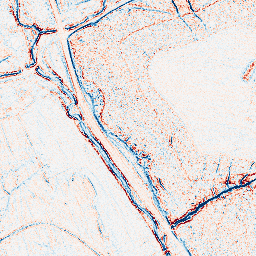
Category: edge_preserving
Decomposition family: bilateral
Decomposition parameters: d: 5
sigma_color: 25
sigma_space: 150
Upsampling method: bicubic_3x
Upsampling parameters: scale: 3
Upsampling scale: 3